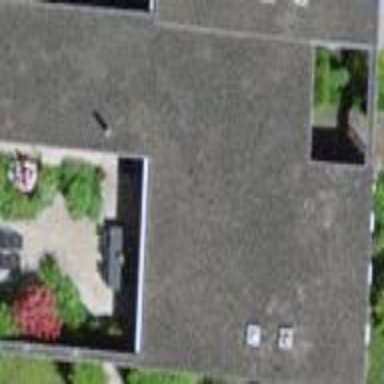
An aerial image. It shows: Building.